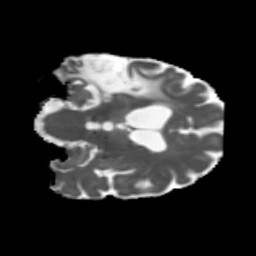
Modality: MD
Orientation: coronal
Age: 71
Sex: male
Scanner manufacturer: siemens
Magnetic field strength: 3 T
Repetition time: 5.47 s
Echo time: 0.0854 s